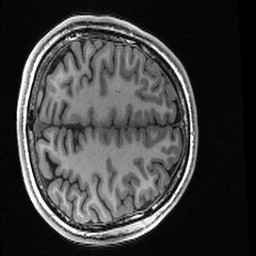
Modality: T1w
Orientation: axial